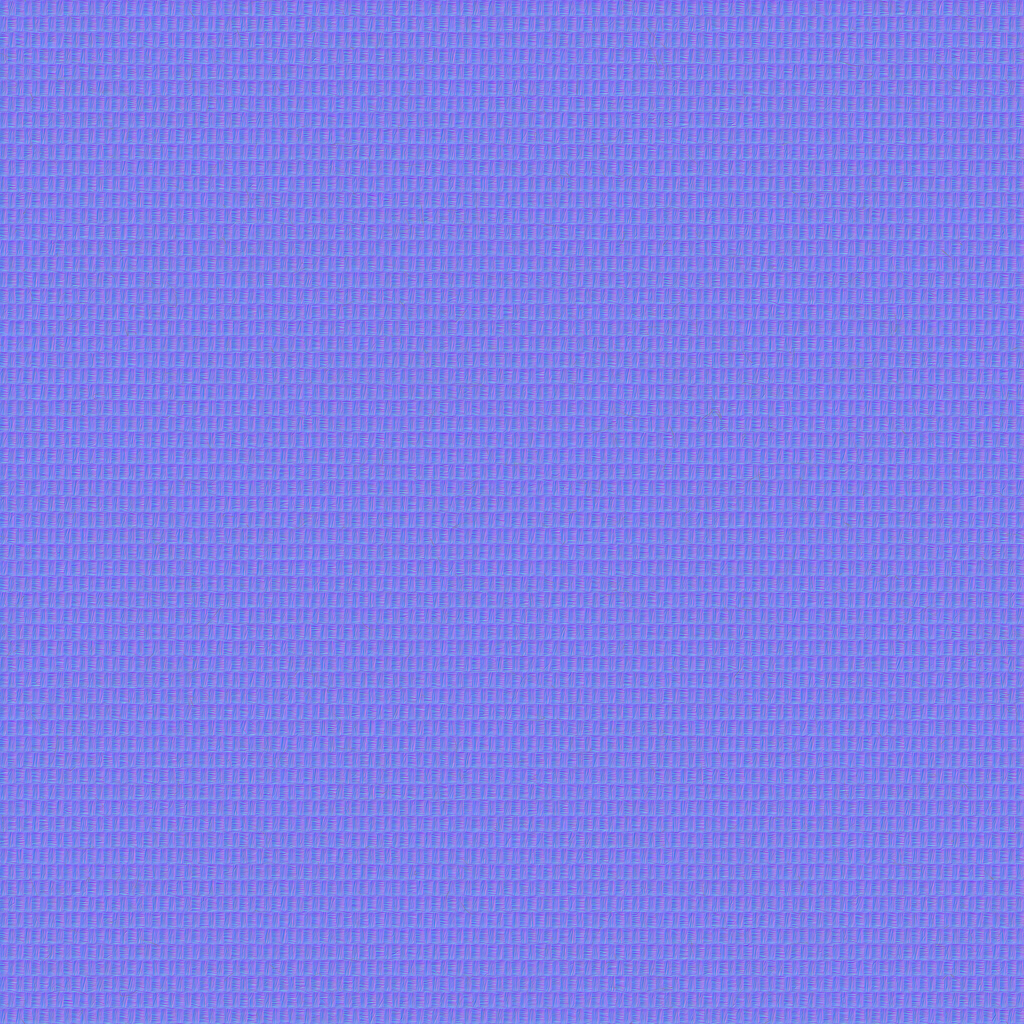
Texture map type: NormalDX